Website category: university
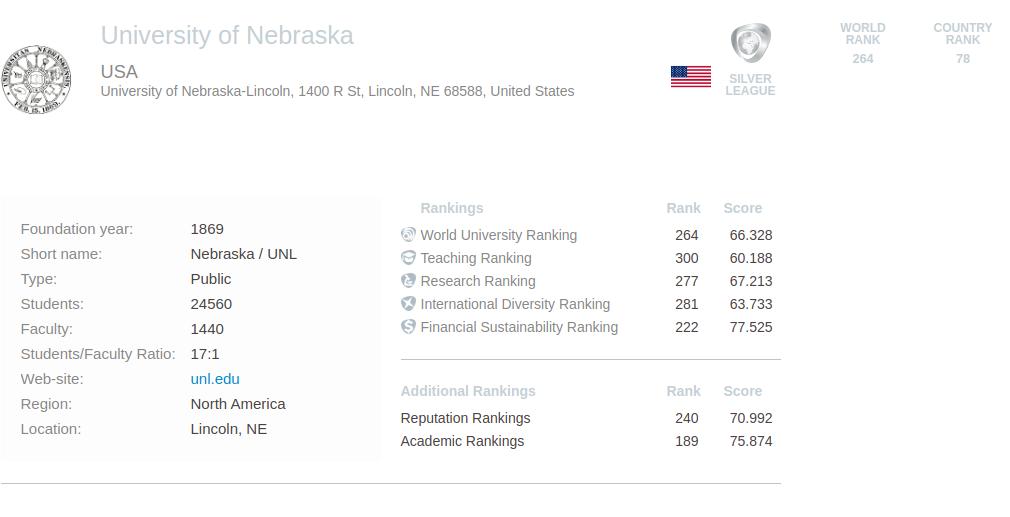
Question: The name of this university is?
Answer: University of Nebraska

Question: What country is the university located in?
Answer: USA

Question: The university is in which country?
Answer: USA

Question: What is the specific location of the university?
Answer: University of Nebraska-Lincoln, 1400 R St, Lincoln, NE 68588, United States

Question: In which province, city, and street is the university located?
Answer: University of Nebraska-Lincoln, 1400 R St, Lincoln, NE 68588, United States

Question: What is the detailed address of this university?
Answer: University of Nebraska-Lincoln, 1400 R St, Lincoln, NE 68588, United States

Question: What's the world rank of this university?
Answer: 264

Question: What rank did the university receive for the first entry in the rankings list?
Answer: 264

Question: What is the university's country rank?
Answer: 78

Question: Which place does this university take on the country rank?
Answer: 78

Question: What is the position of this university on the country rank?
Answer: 78

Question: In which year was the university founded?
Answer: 1869

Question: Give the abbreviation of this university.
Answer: Nebraska / UNL

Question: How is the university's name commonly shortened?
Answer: Nebraska / UNL

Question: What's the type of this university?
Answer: Public

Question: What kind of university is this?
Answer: Public

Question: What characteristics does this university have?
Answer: Public

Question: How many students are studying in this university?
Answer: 24560

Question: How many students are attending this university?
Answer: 24560

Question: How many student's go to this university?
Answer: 24560

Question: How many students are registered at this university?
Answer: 24560

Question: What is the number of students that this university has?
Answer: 24560

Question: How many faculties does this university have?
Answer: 1440

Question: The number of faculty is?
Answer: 1440

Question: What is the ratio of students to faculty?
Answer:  17 : 1

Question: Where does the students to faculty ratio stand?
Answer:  17 : 1

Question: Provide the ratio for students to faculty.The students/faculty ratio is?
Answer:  17 : 1

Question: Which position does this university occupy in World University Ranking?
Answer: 264

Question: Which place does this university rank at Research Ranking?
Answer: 277

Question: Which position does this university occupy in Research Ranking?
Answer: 277

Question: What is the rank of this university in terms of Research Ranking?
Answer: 277

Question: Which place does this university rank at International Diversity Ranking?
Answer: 281

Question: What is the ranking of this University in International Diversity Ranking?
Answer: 281

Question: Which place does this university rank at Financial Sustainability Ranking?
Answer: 222

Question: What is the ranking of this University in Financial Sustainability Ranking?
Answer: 222

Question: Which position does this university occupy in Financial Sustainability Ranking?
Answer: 222

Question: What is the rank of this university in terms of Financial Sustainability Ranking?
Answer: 222

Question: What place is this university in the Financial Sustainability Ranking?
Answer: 222

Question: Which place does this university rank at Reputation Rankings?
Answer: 240

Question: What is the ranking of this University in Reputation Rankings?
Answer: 240

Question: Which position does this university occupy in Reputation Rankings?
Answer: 240

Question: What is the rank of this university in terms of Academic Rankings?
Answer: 189

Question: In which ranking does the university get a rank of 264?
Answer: World University Ranking

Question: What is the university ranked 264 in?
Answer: World University Ranking

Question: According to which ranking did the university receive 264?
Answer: World University Ranking

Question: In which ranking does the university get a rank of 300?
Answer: Teaching Ranking

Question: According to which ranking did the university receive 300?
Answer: Teaching Ranking

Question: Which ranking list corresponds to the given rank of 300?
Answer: Teaching Ranking

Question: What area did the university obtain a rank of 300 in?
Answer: Teaching Ranking

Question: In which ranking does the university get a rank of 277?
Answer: Research Ranking

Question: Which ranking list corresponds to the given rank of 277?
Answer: Research Ranking

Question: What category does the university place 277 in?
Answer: Research Ranking

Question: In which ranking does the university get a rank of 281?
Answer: International Diversity Ranking

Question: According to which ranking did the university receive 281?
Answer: International Diversity Ranking

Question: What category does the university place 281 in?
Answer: International Diversity Ranking

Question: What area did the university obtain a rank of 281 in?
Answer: International Diversity Ranking

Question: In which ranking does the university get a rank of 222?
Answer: Financial Sustainability Ranking

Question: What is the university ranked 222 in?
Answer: Financial Sustainability Ranking

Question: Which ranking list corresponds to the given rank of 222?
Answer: Financial Sustainability Ranking

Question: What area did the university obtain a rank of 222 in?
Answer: Financial Sustainability Ranking

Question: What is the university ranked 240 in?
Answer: Reputation Rankings

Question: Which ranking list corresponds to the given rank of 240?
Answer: Reputation Rankings

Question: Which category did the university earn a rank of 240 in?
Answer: Reputation Rankings

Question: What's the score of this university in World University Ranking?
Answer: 66.328